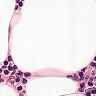
Metastatic tissue present: no